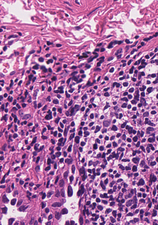
Tumor epithelial tissue: no
Tumor-associated stroma tissue: yes
Normal tissue: no